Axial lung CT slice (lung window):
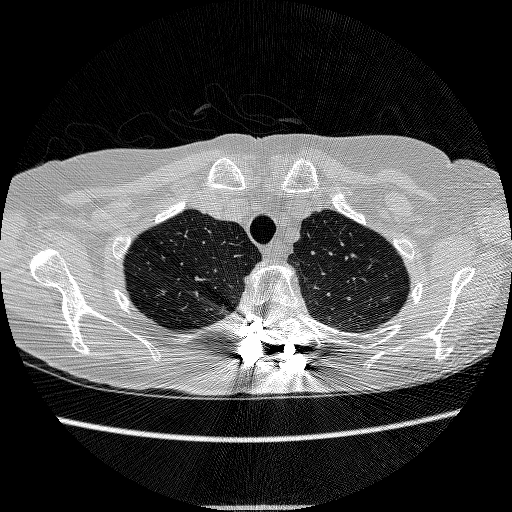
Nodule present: no